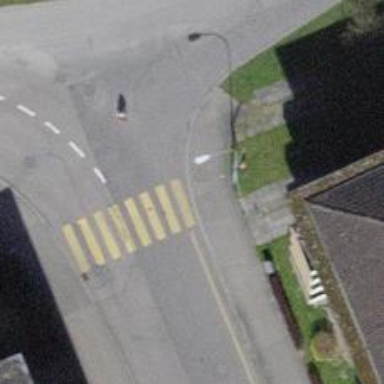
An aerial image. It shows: Kerb serving as barrier.